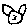
Label: cat